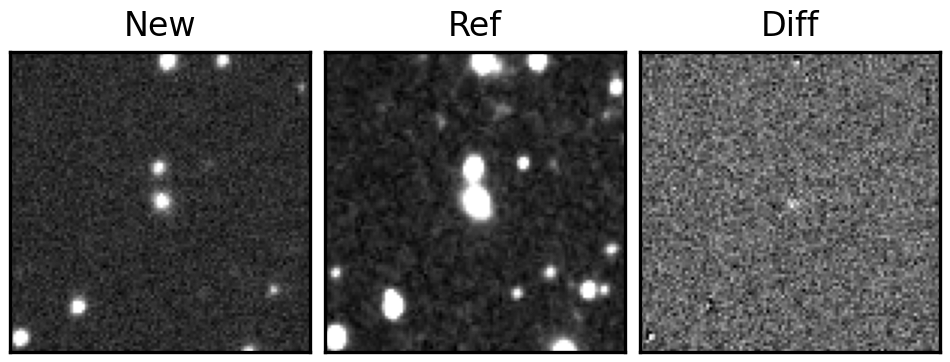
Label: real